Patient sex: M
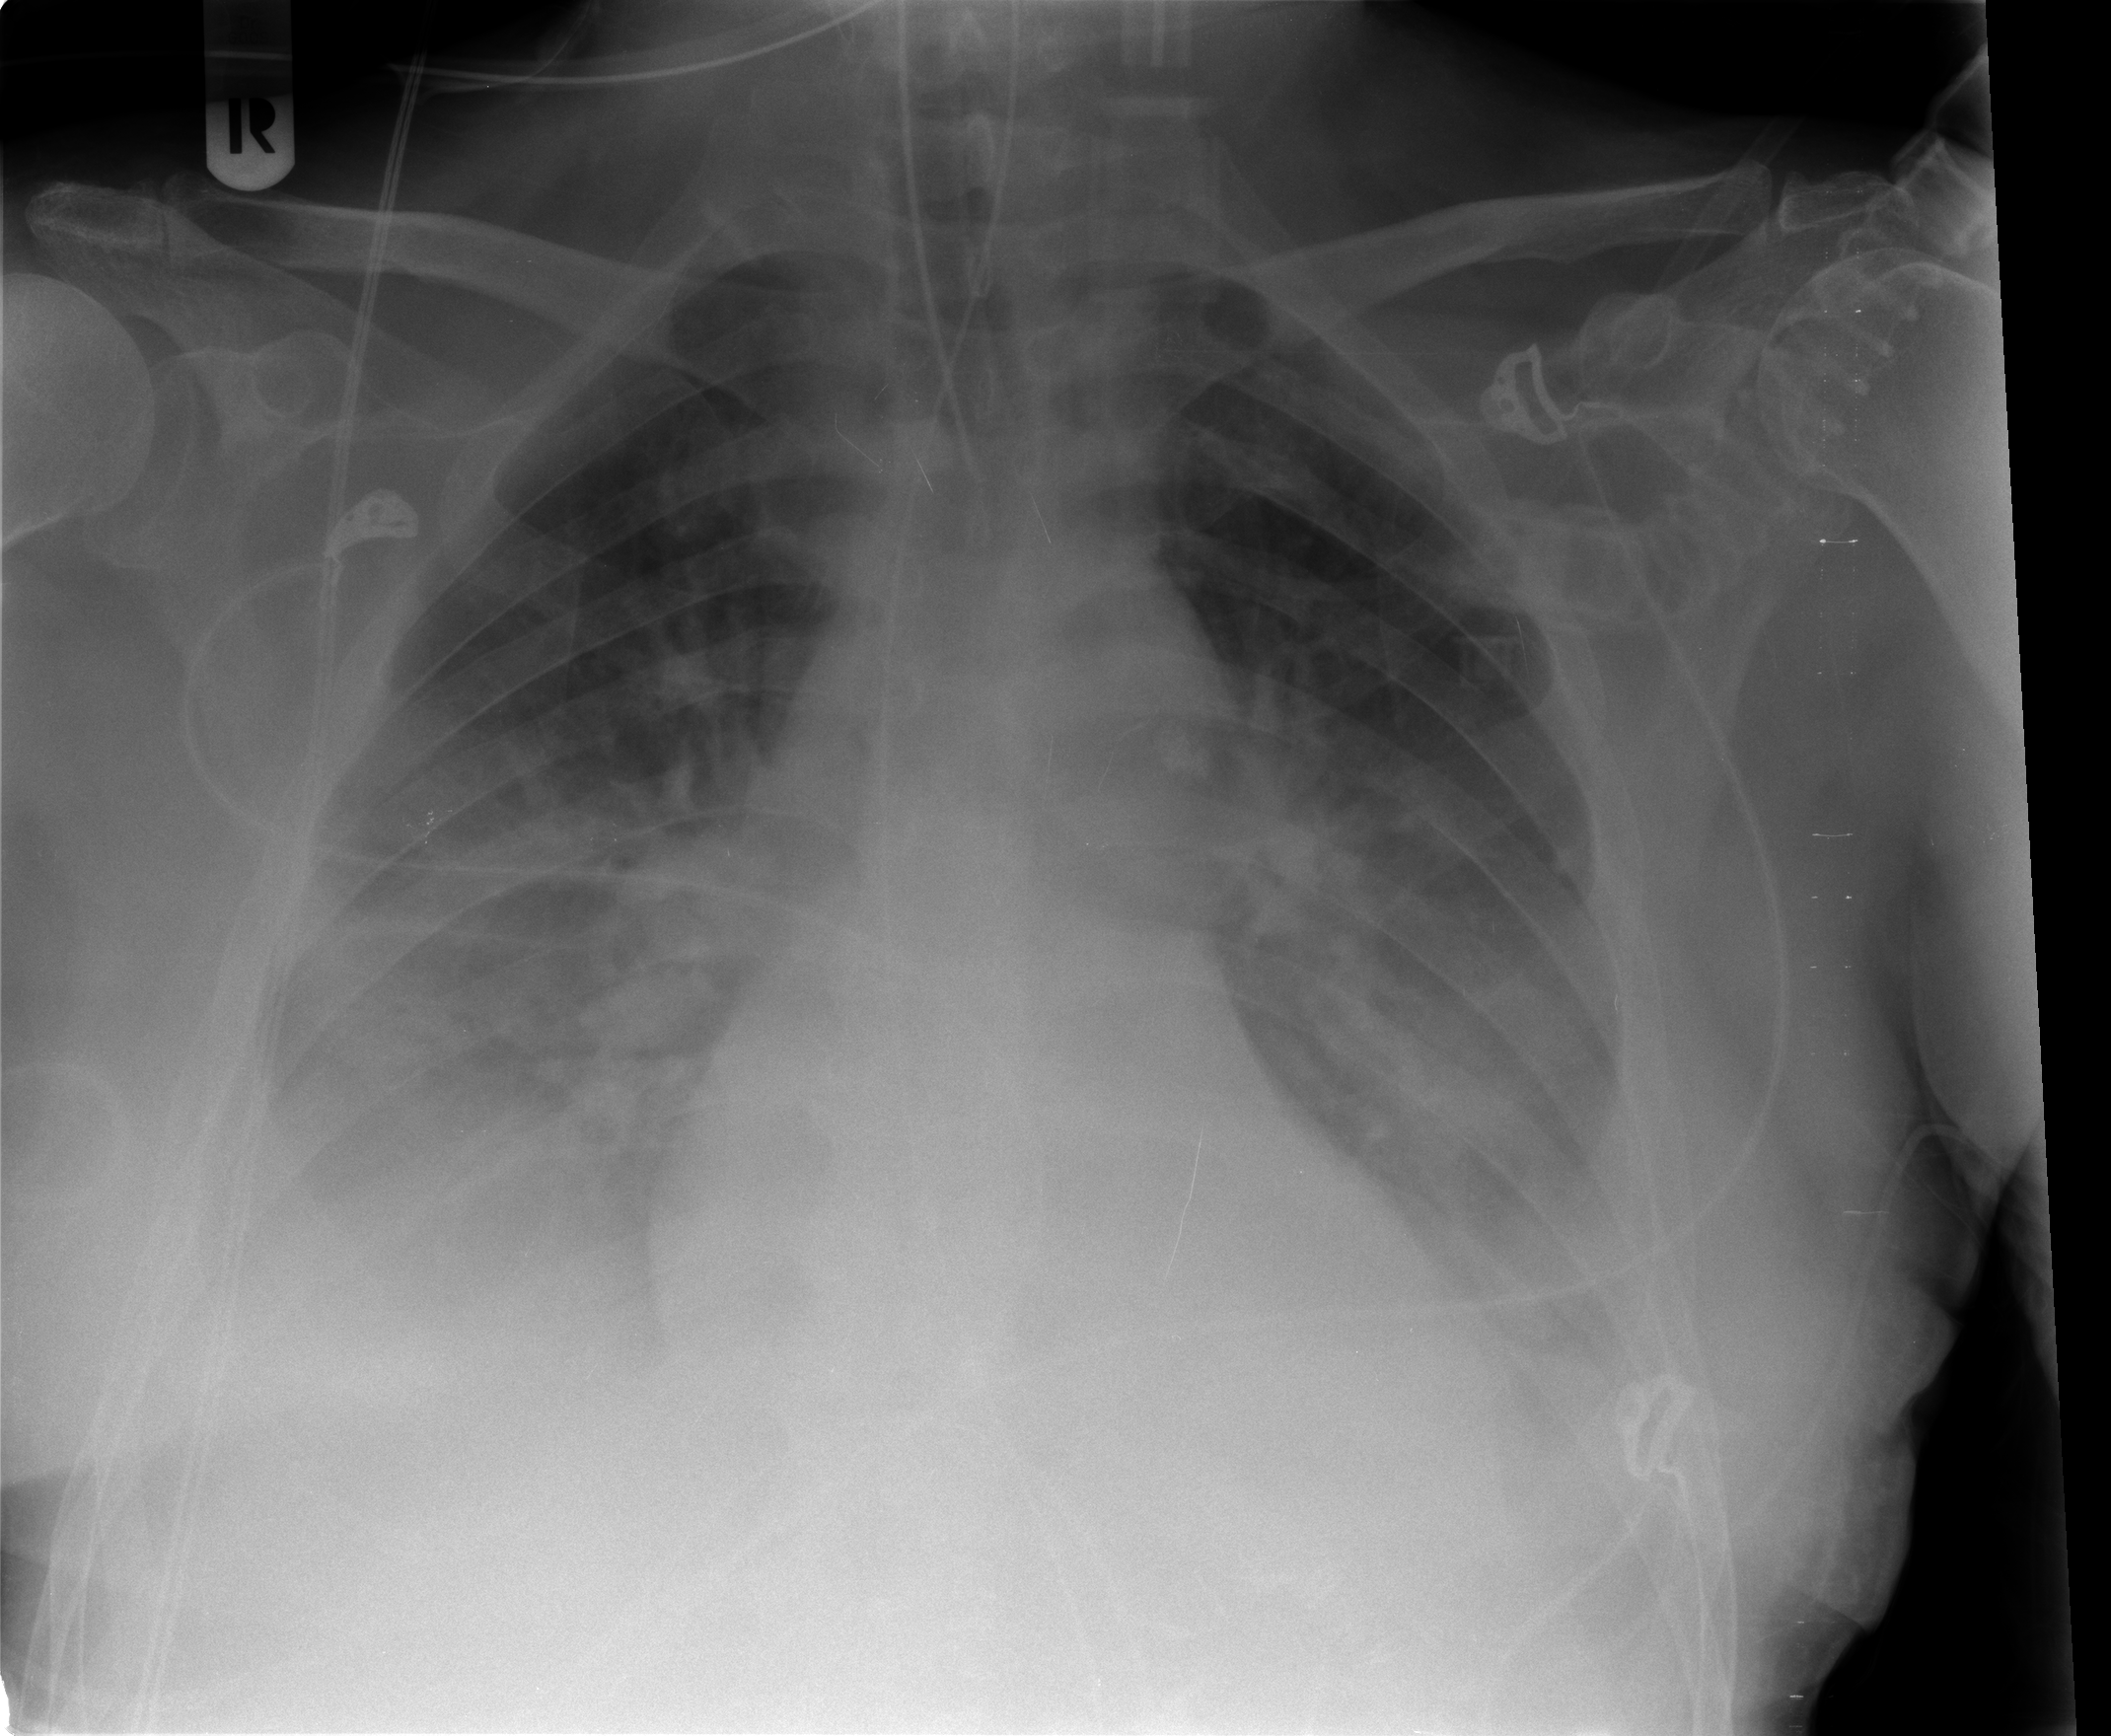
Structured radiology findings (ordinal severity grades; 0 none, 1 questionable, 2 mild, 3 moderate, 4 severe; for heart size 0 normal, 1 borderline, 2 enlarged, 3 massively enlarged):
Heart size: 0
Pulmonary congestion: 2
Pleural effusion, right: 3
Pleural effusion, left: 2
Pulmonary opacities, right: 2
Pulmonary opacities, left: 2
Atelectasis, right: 3
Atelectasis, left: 2